Question: For creating a structure like the image in android, I tried the following code.
But showing this error. Please help
My code looks like
'''
public void setValues(){
LinearLayout table=(LinearLayout)findViewById(R.id.mainWrap);
LinearLayout row=new LinearLayout(this);;
for(int i=0;i<5;i++){
if(i%2==0){
row= new LinearLayout(this);
LinearLayout.LayoutParams lp = new LinearLayout.LayoutParams(LinearLayout.LayoutParams.MATCH_PARENT,LinearLayout.LayoutParams.WRAP_CONTENT);
row.setLayoutParams(lp);
}
FrameLayout layout = new FrameLayout(this);
LinearLayout.LayoutParams params = new LinearLayout.LayoutParams((width/2)-10,(height/2)-10);
params.setMargins(5, 5, 5, 5);
layout.setLayoutParams(params);
if(i%2==0){
layout.setBackgroundColor(Color.parseColor("#CACACA"));
}
else {
layout.setBackgroundColor(Color.parseColor("#333333"));
}
ProgressBar pr=new ProgressBar(this);
FrameLayout.LayoutParams params_p = new FrameLayout.LayoutParams((width/6),(width/6));
params_p.gravity=Gravity.CENTER;
pr.setLayoutParams(params_p);
layout.addView(pr);
ImageView im=new ImageView(this);
FrameLayout.LayoutParams params_im = new FrameLayout.LayoutParams((width/2),(width/2));
im.setImageResource(R.drawable.man);
im.setLayoutParams(params_im);
layout.addView(im);
row.addView(layout);
table.addView(row);
}
'''
Error is
'''
java.lang.IllegalStateException: The specified child already has a parent. You must call removeView() on the child's parent first.
'''

Thanks in advance
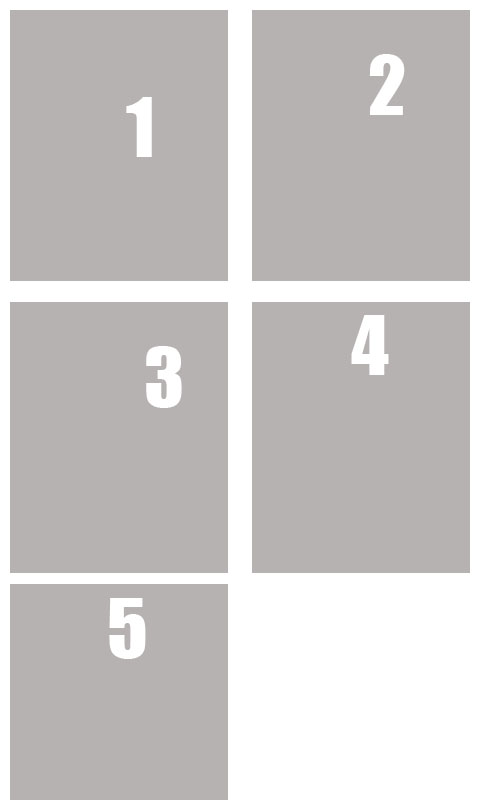
Answer: I have a feeling the problem is here:
'''
LinearLayout row=new LinearLayout(this);;
for(int i=0;i<5;i++){
'''
The first time it loops 'row' will be replaced by your second assignment of it and held in the variable OUTSIDE of the loop, the second time it is not replaced and because it is outside of the loop, it is the same 'row' you're trying to add to the 'table' again. Just swap the order of the lines above.